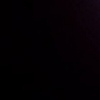
Label: space